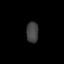
Tissue: lung
Cell type: Epithelial cells
Senescence score: 0.1662
Nuclear area (px): 245
Mean DAPI intensity: 66.718